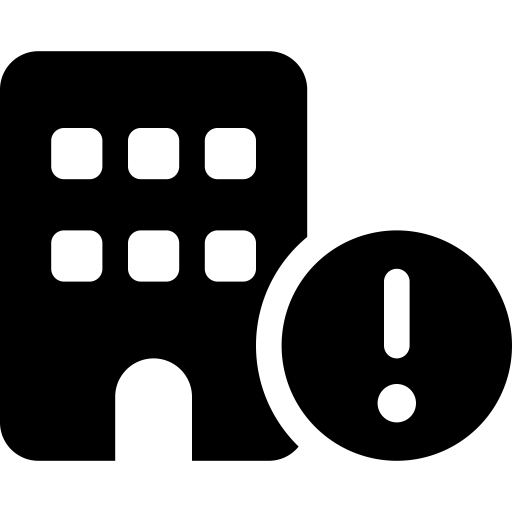
Tags: icon, FontAwesome, fa-icon, solid, building, circle, exclamation